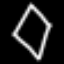
Label: diamond